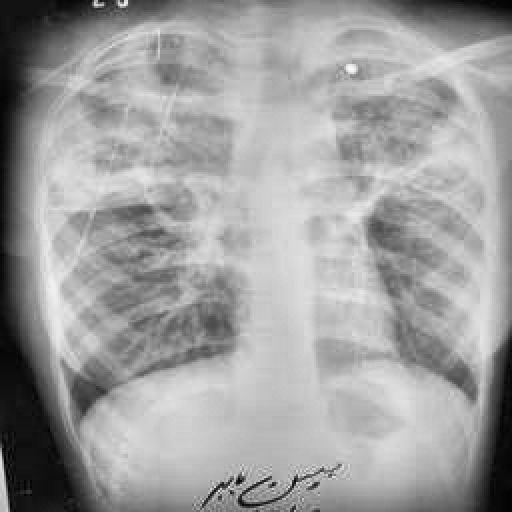
Finding: TUBERCULOSIS